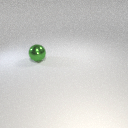
large green metal sphere